Question: I'm playing around with my raspberry pi sensors and trying to make a decent plot of the readings.
Now I am savind all the data into a google docs: <URL>
And using both data+time and a unix timestamp to save the time.
Plotting with the unix time works perfectly

But I would like to use real time as the axis (or as a subaxis) But I can't seem to read it in nor plot it.
'''
import numpy as np
from mpl_toolkits.axes_grid1 import host_subplot
import mpl_toolkits.axisartist as AA
import matplotlib.pyplot as plt
#import data
data = np.loadtxt('DHT11.csv', delimiter = ',', skiprows = 1,
usecols = (0,2,3,4,5,6), unpack = 1)
#id, unixtime, temp, humidity, lightlevel, lightvolt
i = data[0]
time = data[1]
temp = data[2]
hum = data[3]
light_lv = 1/data[4]*1000
light_v = data[5]
if 1:
host = host_subplot(111, axes_class=AA.Axes)
plt.subplots_adjust(right=0.75)
par1 = host.twinx()
par2 = host.twinx()
offset = 60
new_fixed_axis = par2.get_grid_helper().new_fixed_axis
par2.axis["right"] = new_fixed_axis(loc="right",
axes=par2,
offset=(offset, 0))
par2.axis["right"].toggle(all=True)
#host.set_xlim(0, 2)
#host.set_ylim(0, 2)
host.set_xlabel("Time (unix)")
host.set_ylabel("Temperature (C)")
par1.set_ylabel("Humidity (%)")
par2.set_ylabel("Light (A.U.)")
p1, = host.plot(time, temp)
p2, = par1.plot(time, hum)
p3, = par2.plot(time, light_lv)
#par1.set_ylim(0, 4)
#par2.set_ylim(1, 65)
host.legend()
host.axis["left"].label.set_color(p1.get_color())
par1.axis["right"].label.set_color(p2.get_color())
par2.axis["right"].label.set_color(p3.get_color())
plt.draw()
plt.show()
#plt.savefig("Test")
'''
Could anyone please help out?
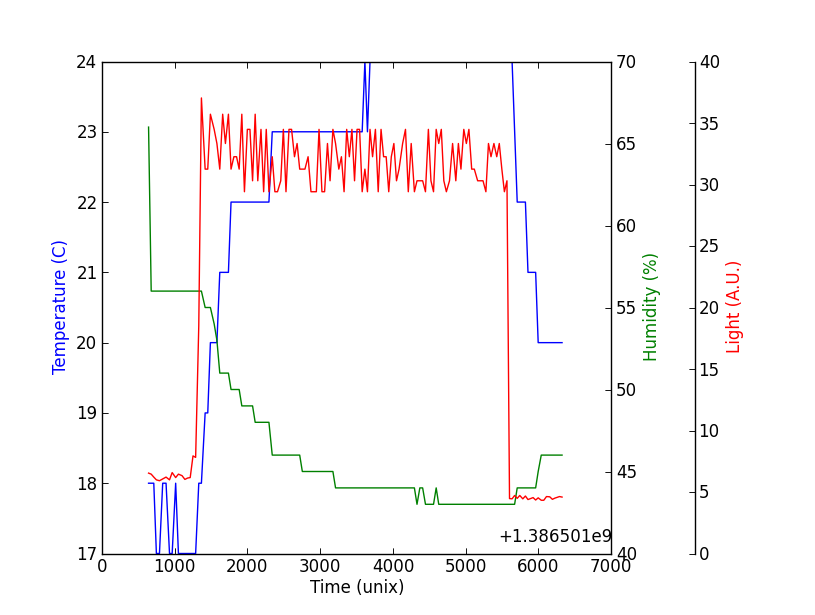
Answer: You could define a custom formatter (see below), but if you do it that way you'd need to define the formatter for each axis, 'host', 'par1', 'par2'.
I think an easier solution would be to convert your 'time' to Python 'datetime.datetime' objects, and let Matplotlib handle the formatting. You could still use a custom formatter if you don't like how Matplotlib formats the dates.
'''
import datetime as DT
time = [DT.datetime.fromtimestamp(t/1000) for t in time]
...
p1, = host.plot(time, temp)
p2, = par1.plot(time, hum)
p3, = par2.plot(time, light_lv)
'''
---
By the way, you can define 'i', 'time', 'temp', etc. directly (without using the temp variable 'data'):
'''
i, time, temp, hum, light_lv, light_v = np.loadtxt(
'DHT11.csv', delimiter = ',', skiprows = 1,
usecols = (0,2,3,4,5,6), unpack = 1)
time = [DT.datetime.fromtimestamp(t/1000) for t in time]
light_lv = 1.0/light_lv*1000
'''
---
If the 'x-axis' values are Python 'datetime.datetime' objects, to set a custom formatter, use
'''
import matplotlib.dates as mdates
xfmt = mdates.DateFormatter('%Y-%m-%d %H:%M:%S')
ax.xaxis.set_major_formatter(xfmt)
'''
If the 'x-axis' values are timestamps, use
'''
import datetime as DT
import matplotlib.ticker as ticker
xfmt = ticker.FuncFormatter(lambda timestamp, pos: DT.fromtimestamp(x/1000.0).strftime('%Y-%m-%d'))
ax.xaxis.set_major_formatter(xfmt)
'''
Where 'ax' is 'host', 'par1', and/or 'par2'.